Field crop: maize
Growth stage: 2
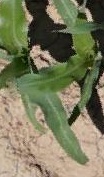
Species: maize